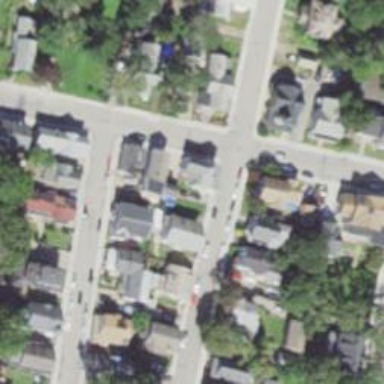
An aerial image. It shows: Residential driveway designated as service road.